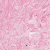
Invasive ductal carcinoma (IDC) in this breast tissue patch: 0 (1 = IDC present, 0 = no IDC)